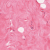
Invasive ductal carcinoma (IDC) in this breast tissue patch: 0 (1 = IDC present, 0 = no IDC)